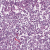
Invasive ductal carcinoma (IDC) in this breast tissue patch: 1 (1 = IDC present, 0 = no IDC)